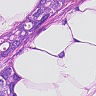
Metastatic tissue present: yes